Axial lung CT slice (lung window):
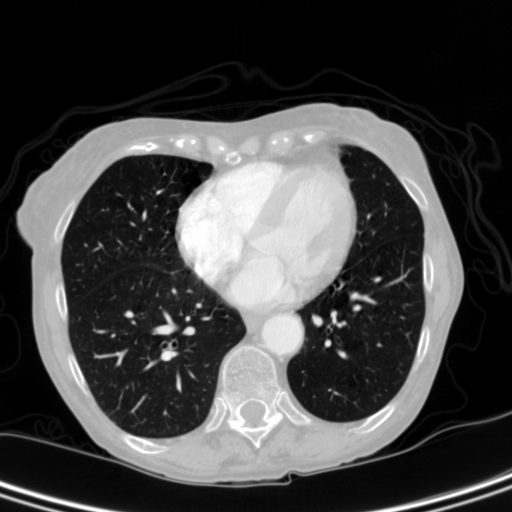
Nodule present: no